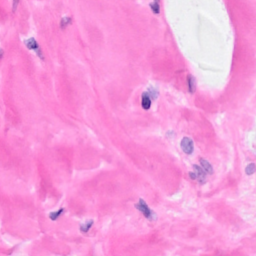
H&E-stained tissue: Breast